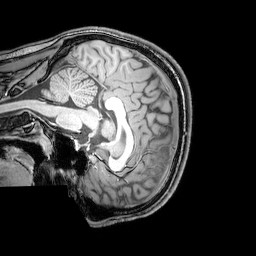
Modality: T1w
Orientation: sagittal
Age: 21
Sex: male
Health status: healthy
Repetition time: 0.081 s
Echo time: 0.037 s